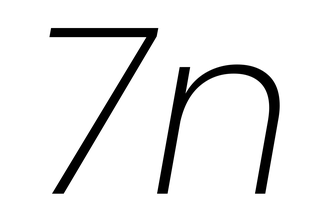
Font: Poppins-ExtraLightItalic